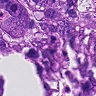
Metastatic tissue present: yes